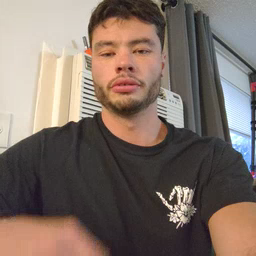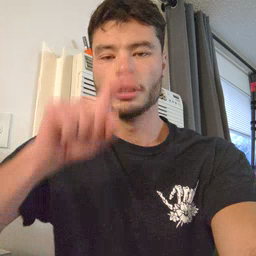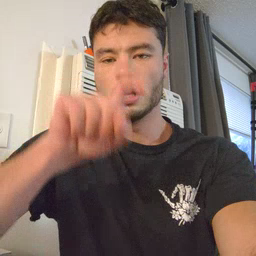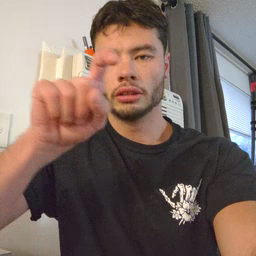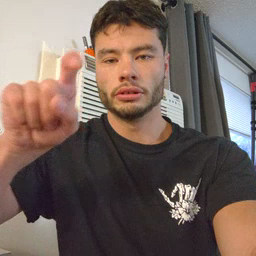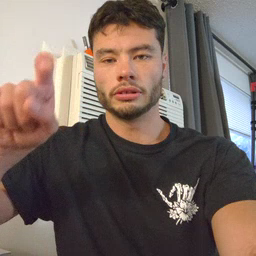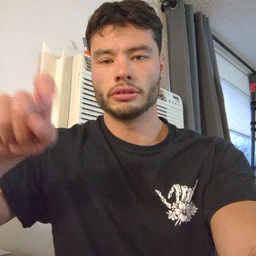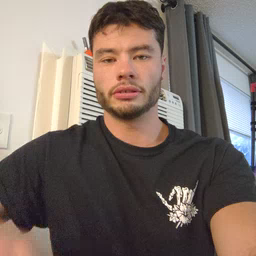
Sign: closet